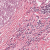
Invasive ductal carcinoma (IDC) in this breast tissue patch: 0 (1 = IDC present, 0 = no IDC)